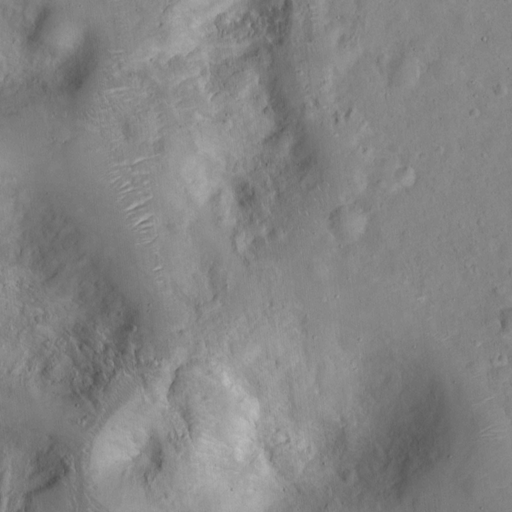
Classes present: Background, Cone